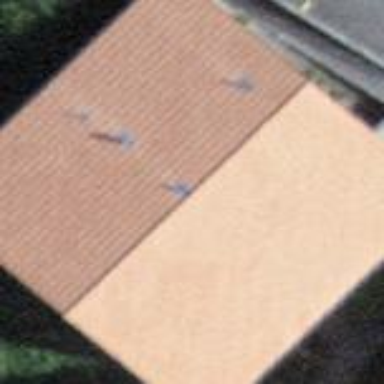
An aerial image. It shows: Residential building.